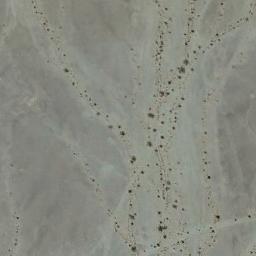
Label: chaparral